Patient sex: M
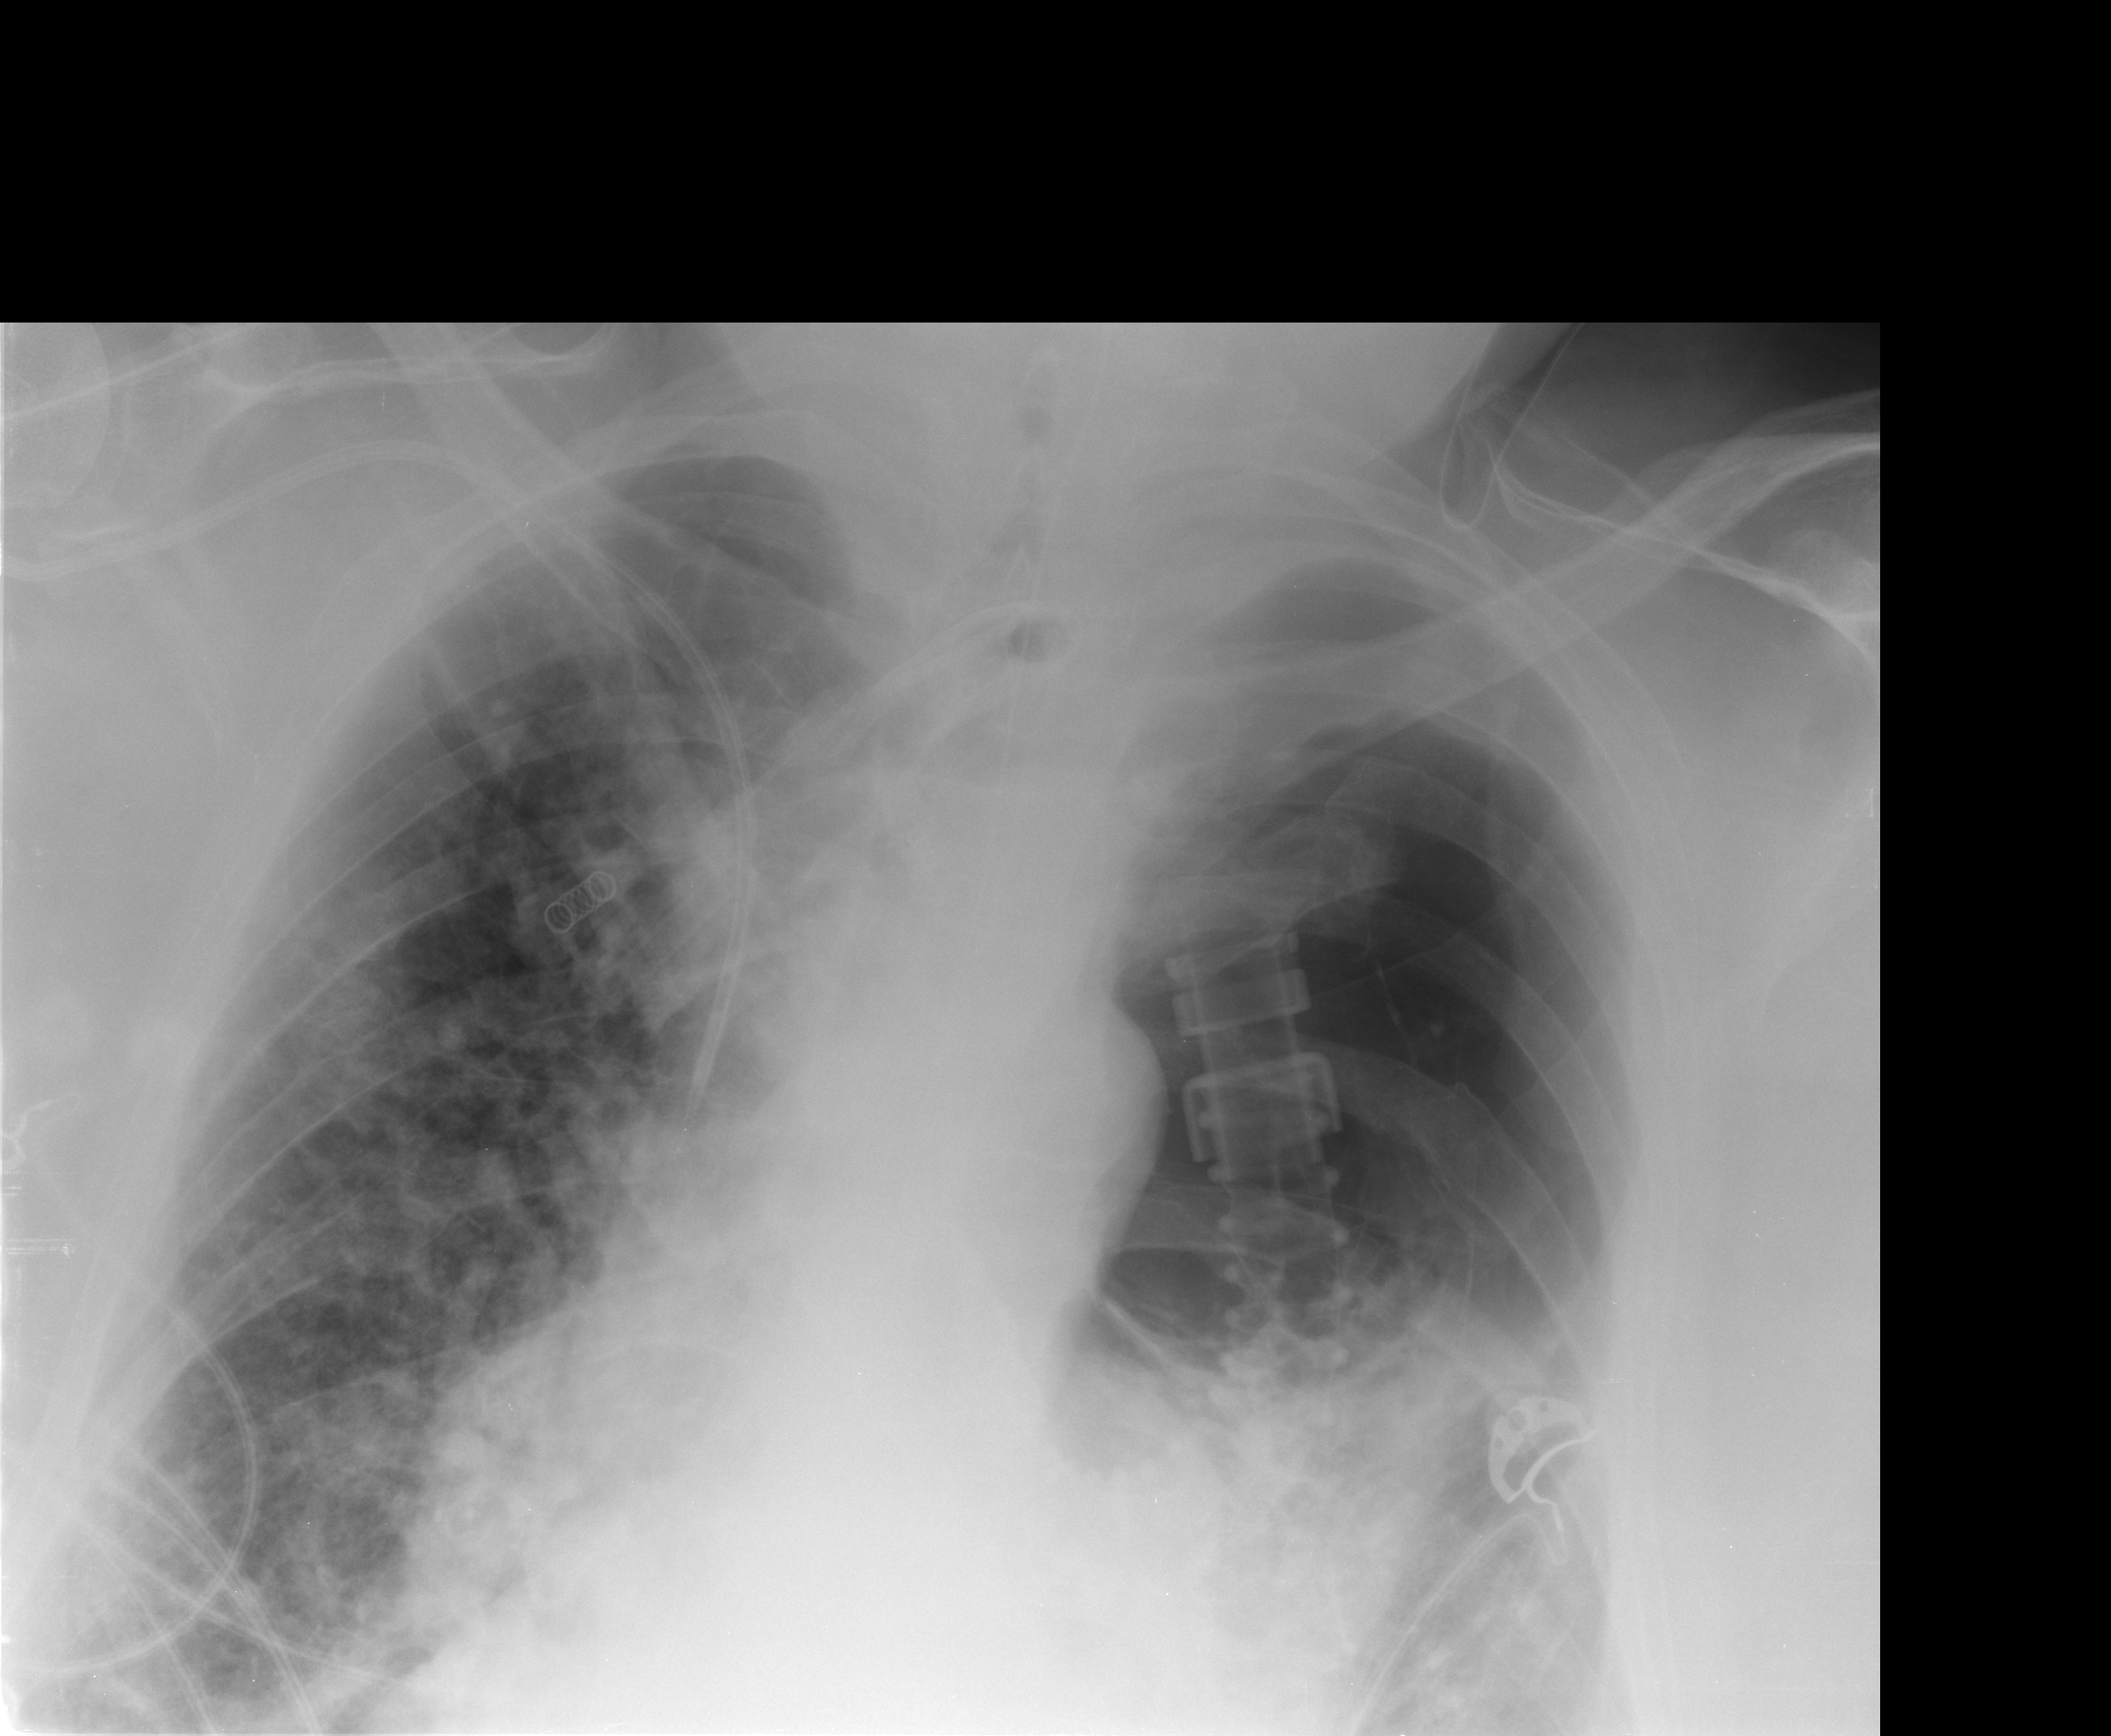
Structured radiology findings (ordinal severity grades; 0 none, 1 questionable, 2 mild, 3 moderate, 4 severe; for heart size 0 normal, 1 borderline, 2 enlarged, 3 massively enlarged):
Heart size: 0
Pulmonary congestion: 0
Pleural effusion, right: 0
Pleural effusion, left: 1
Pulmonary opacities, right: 2
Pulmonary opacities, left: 2
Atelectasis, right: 0
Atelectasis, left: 2